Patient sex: M
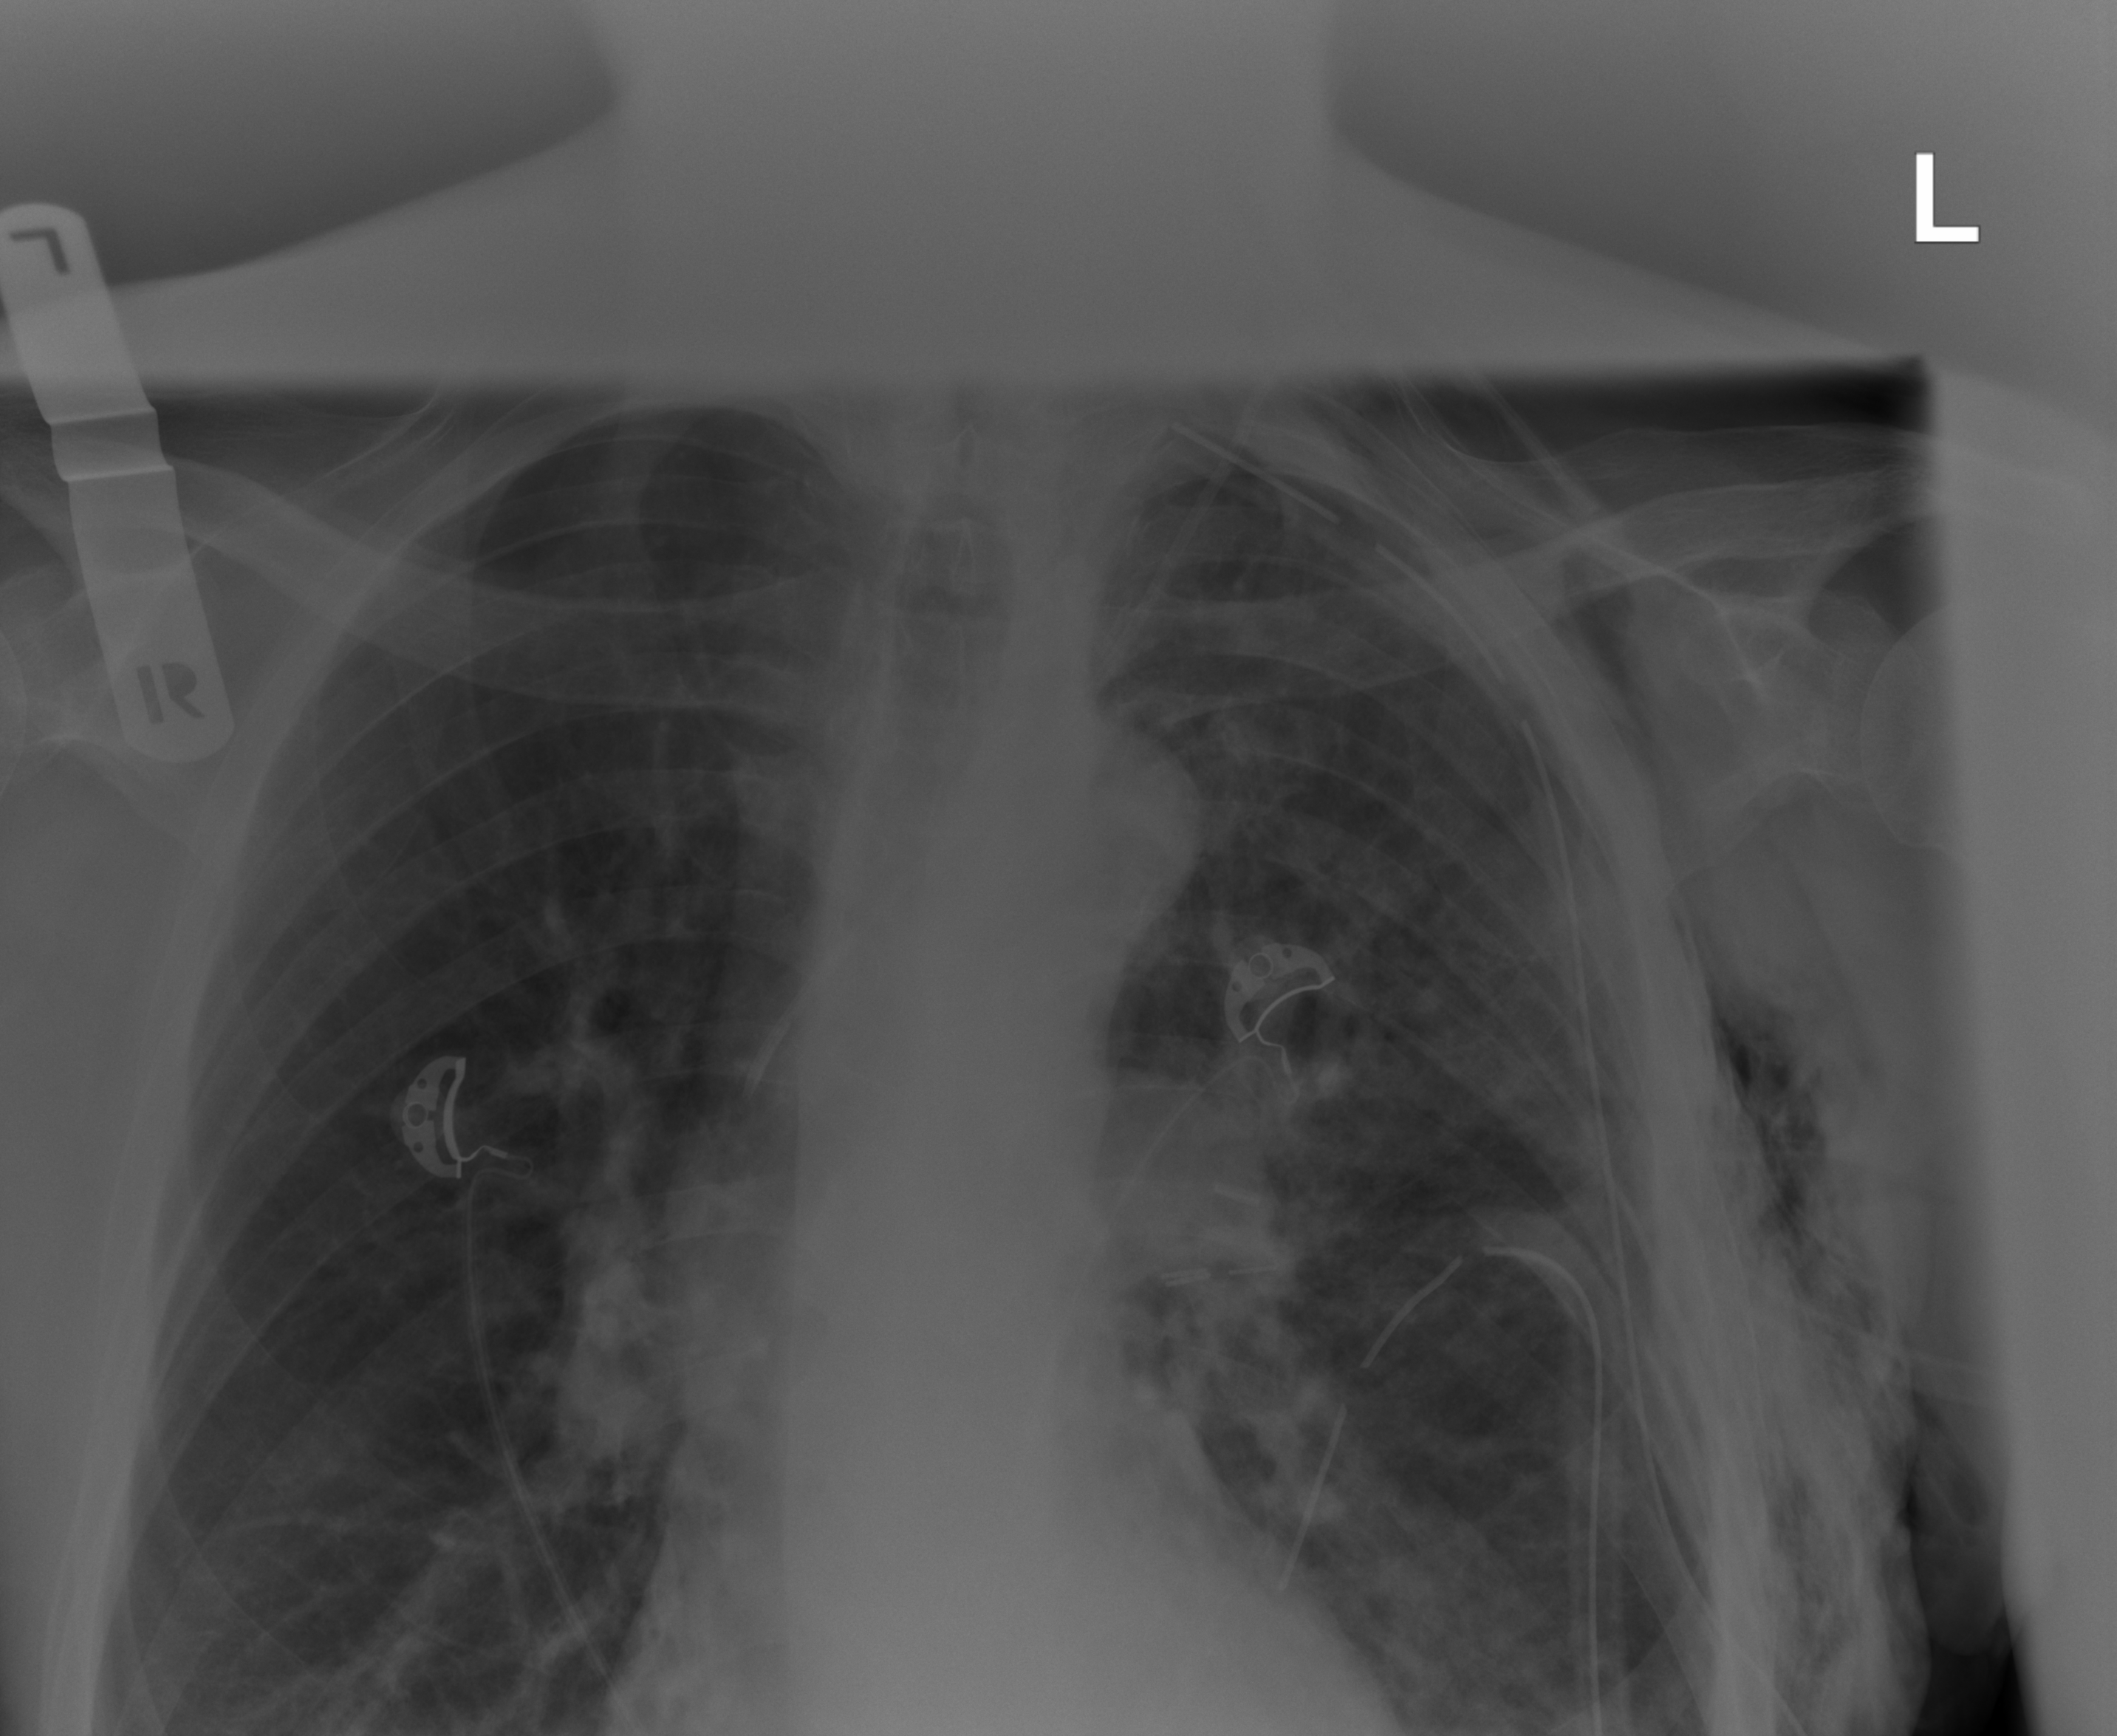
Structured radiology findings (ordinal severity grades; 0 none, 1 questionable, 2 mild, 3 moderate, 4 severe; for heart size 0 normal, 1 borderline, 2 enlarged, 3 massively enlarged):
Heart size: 0
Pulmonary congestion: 0
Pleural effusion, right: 0
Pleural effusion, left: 0
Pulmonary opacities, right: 0
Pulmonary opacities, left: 3
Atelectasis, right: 0
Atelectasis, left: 2